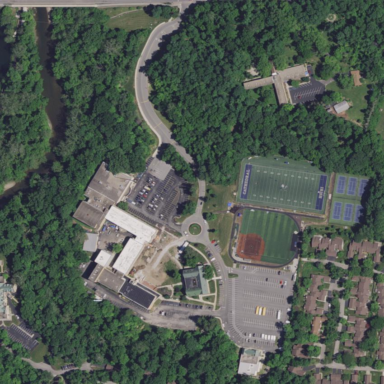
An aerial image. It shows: School.